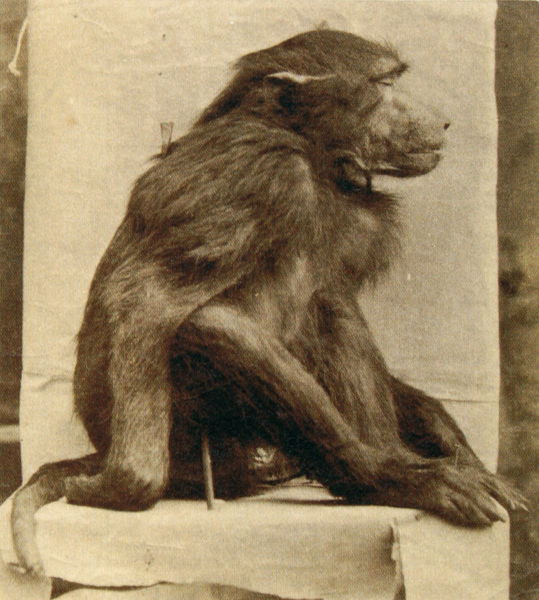
Titel: Toter Pavian
Standort: Nürnberg
Institution: Germanisches Nationalmuseum
Schlagwörter: hand, kopf, schatten, weiß, sitzen, braun, grau, hintergrund, licht, nase, ohr, profil, schwarz, stuhl, zeichnung, tier, tuch, arm, arme, augen, pelz, präsentation, tot, bildnis, hände, portrait, porträt, tischtuch, haare, sitzend, decke, stock, affe, beine, fell, schwanz, füße, modell, schlafen, sitzt, pfoten, geschlossen, foto, fotografie, photographie, befestigt, schwarzweiss, seite, haarig, leinwand, photo, schnauze, maul, stange, fotographie, stecken, schimpanse, pavian, litzen, darwin, berber, lichtbild, are, aufgespiesst, ausgestopft, präparat, secken, präsentiert, fotografiert, e, vian, tecken, preparat, chimpanse, berberaffe, preperat